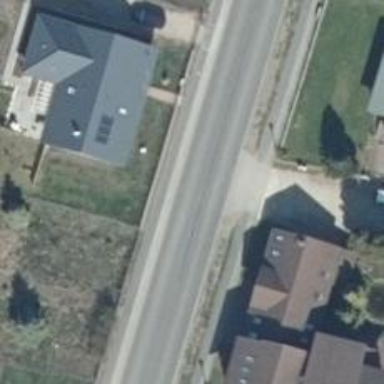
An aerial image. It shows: Paved primary highway with separate sidewalk.